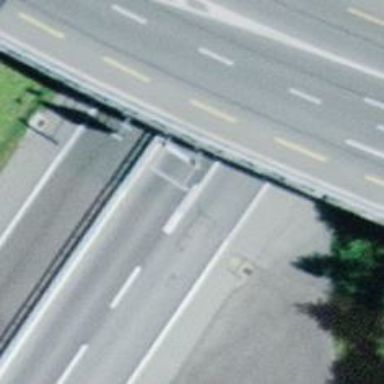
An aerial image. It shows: Asphalt motorway.